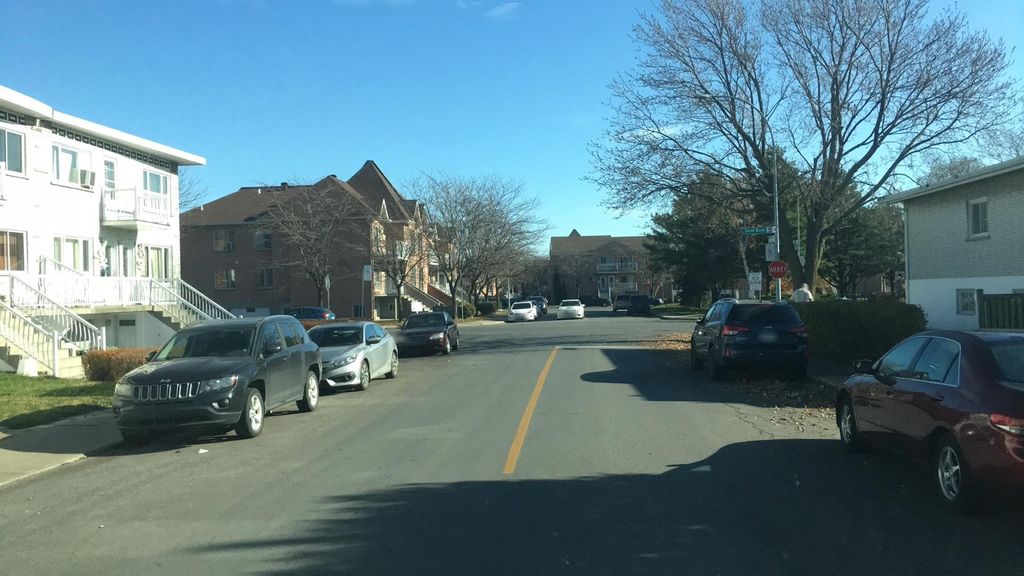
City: montreal